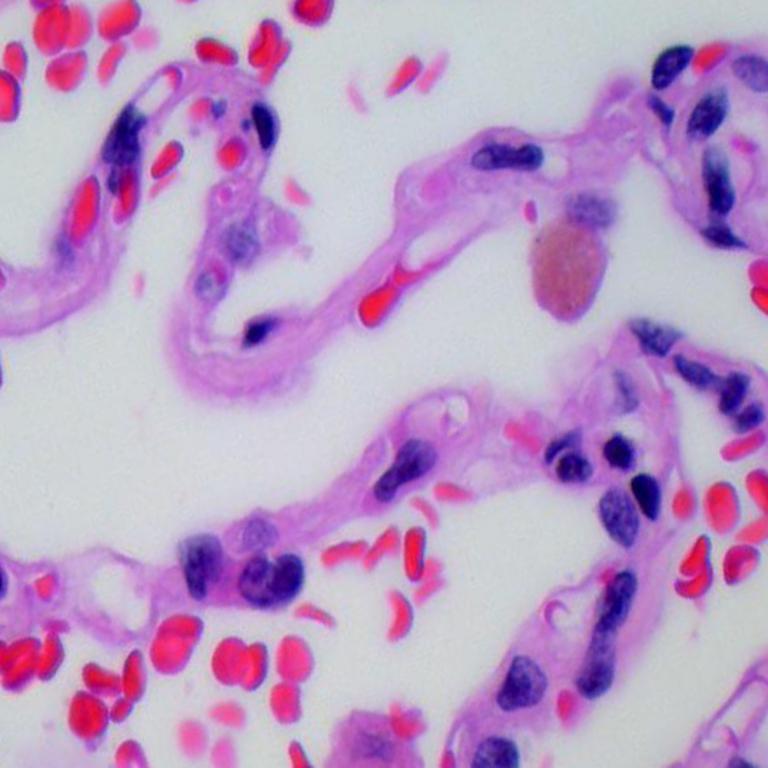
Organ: lung
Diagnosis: benign